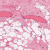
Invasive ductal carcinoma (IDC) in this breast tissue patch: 0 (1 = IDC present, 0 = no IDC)